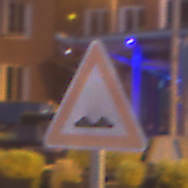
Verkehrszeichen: UnebeneFahrbahn
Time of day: Night
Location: Outdoor (Urban)
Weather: PartlyCloudy
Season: NotSpecified
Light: Artificial